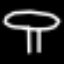
Label: mushroom